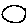
Label: circle